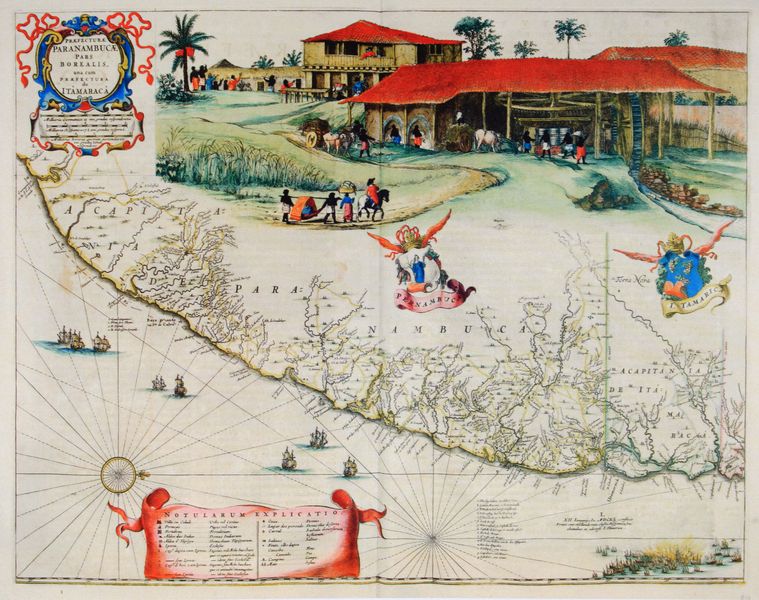
Titel: Ansicht einer Zuckermühle aus dem "Atlas Mayor sive Cosmographia Blaviana [...]"
Künstler: Johannes Blaeuw
Standort: Göttingen
Institution: Niedersächsische Staats- und Universitätsbibliothek
Schlagwörter: blau, flügel, meer, wasser, weiß, bäume, fluss, grün, menschen, ocker, see, ufer, braun, bunt, grau, holz, schwarz, dach, gebäude, gras, haus, rot, weg, wiese, architektur, band, rahmen, tragen, bild, häuser, mühle, schilf, gewässer, hütte, sonne, insel, land, krone, boote, pferd, reiter, reiten, farbig, küste, schiffe, schrift, segelschiffe, strand, afrika, farbe, grafik, graphik, hütten, figuren, schiffahrt, atlantik, kartusche, inschrift, palme, japanisch, exotisch, pfosten, neger, schwarze, südsee, schild, strahlen, asien, druck, stich, illustration, text, beschriftung, kugeln, namen, navigation, wappen, karte, adern, stall, plantage, palmen, plan, mohr, landkarte, städte, bänder, vordach, träger, netz, sklaven, kolonie, legende, flüsse, wasserrad, orte, massstab, weltkugel, latein, lateinisch, erläuterungen, geographie, holzhäuser, himmelsrichtung, genordet, koordinaten, windrose, holzhütten, ureinwohner, sänfte, farm, kompass, erklärungen, weltkugeln, ortsnamen, eingebohrene, lastträger, garfik, pagoden, kolonialgeschichte, mnschen, seekarte, exotok, flüsse7linien, globen, jamica, wasserrrad, rotes dach, tten, kaspische meer, pamana nambuga, paranambuca, nambuca